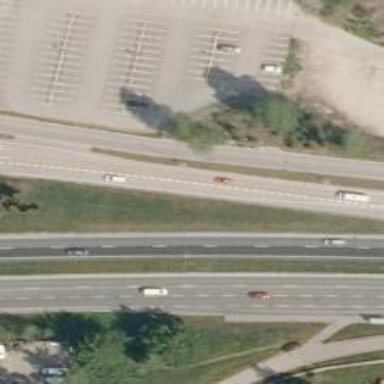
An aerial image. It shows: Trunk link highway with asphalt surface.